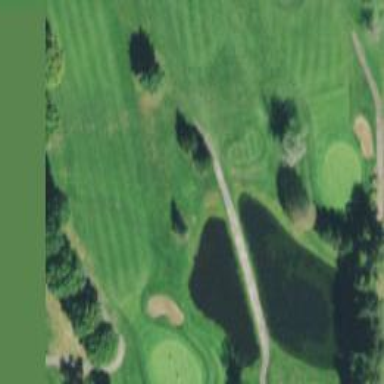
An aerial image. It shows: Grassy area designated as golf tee.